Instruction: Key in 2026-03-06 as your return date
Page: home
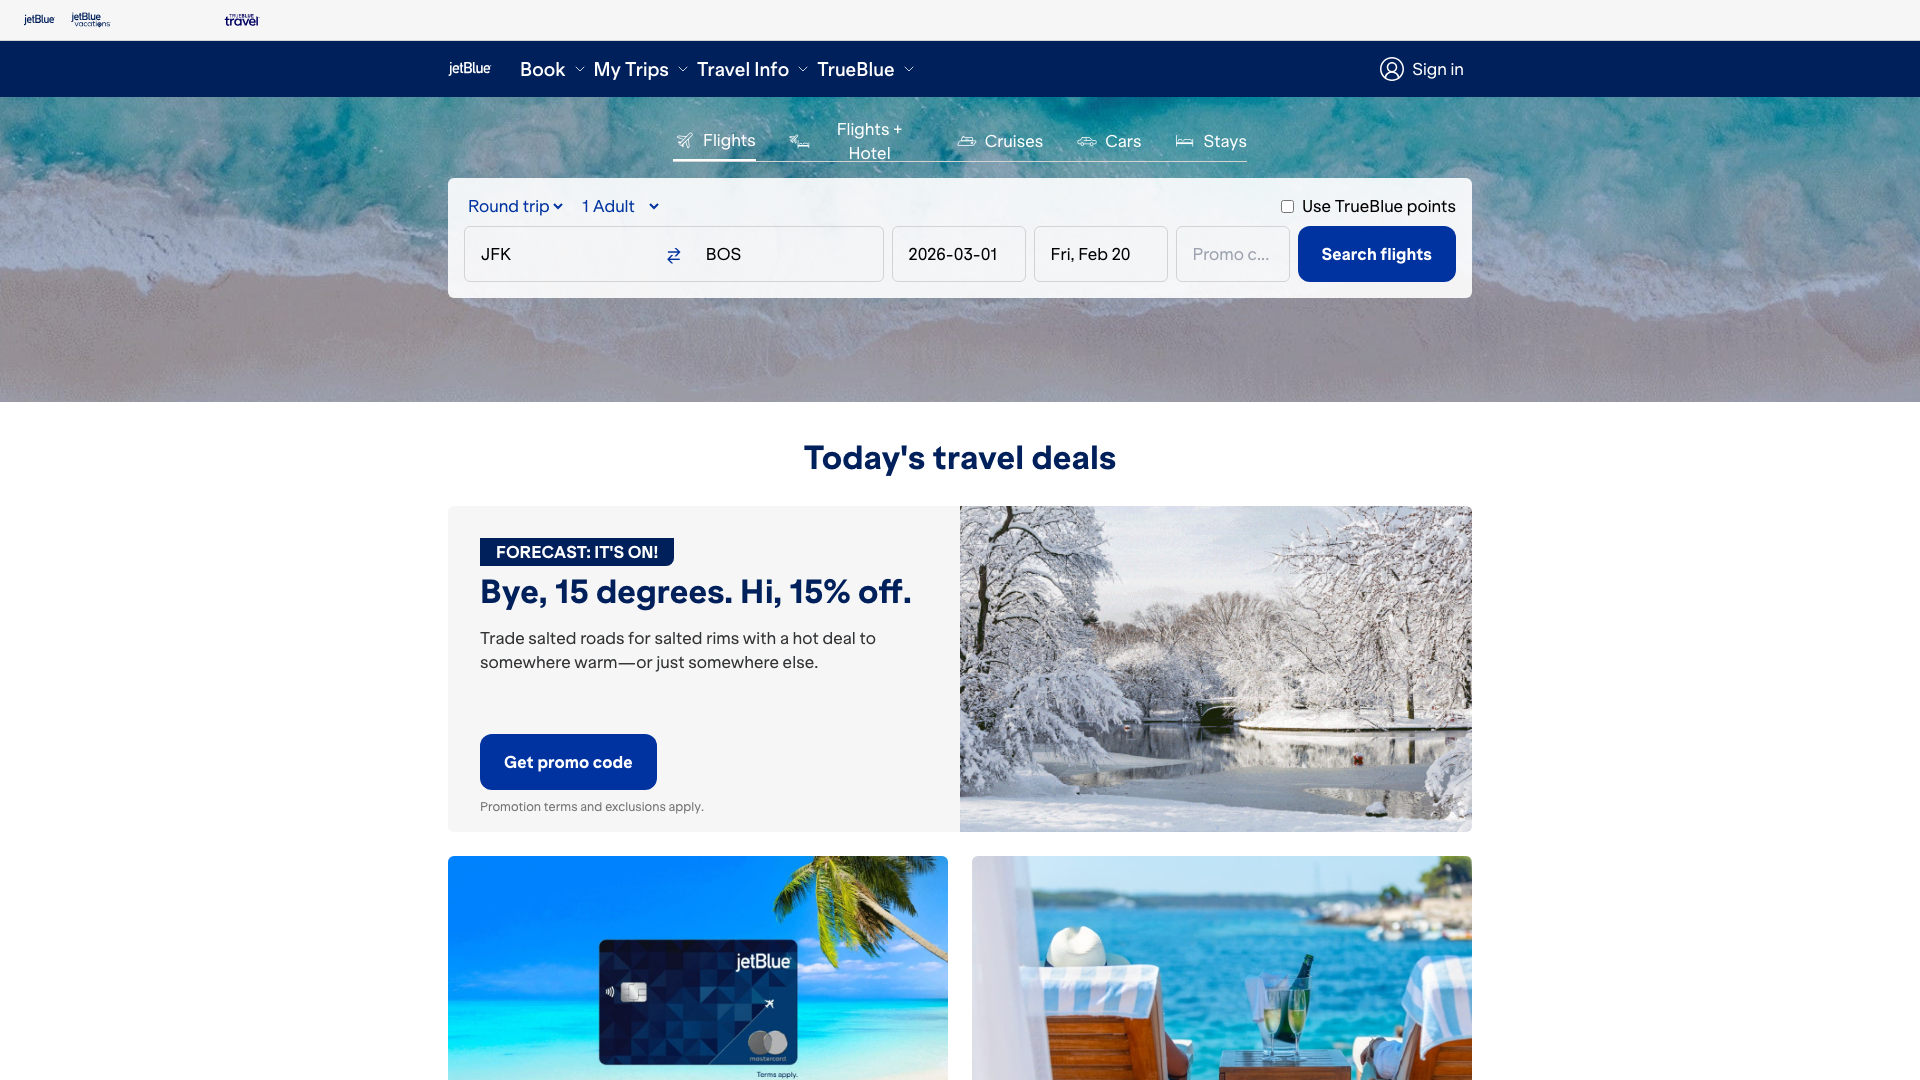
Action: type